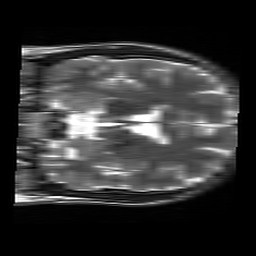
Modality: T2w
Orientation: coronal
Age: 26
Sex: male
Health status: healthy
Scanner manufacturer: siemens
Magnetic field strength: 3 T
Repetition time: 4.01 s
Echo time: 0.116 s